Question: I am implementing a Shopping Cart Android application and am showing a custom view on the ActionBar which depicts the cart with no of items in it. This is shown on the action bar while browsing the products and while viewing each product (shown in another activity). From the view product activity the user can click . The click will update the custom view by incrementing the number by 1.
The custom view is this :
But now when the user presses back button it goes to the previous activity, and the custom view on the action bar is showing the old view, where the number of items are less. How do I update the custom view of action bar on back button press
My custom view is this :
'''
<?xml version="1.0" encoding="utf-8"?>
<RelativeLayout xmlns:android="http://schemas.android.com/apk/res/android"
android:id="@+id/actionbar_cart_layout"
android:layout_width="70dp"
android:layout_height="wrap_content" >
<ImageView
android:id="@+id/actionbar_cart_image"
android:layout_width="wrap_content"
android:layout_height="wrap_content"
android:layout_gravity="right|center_vertical"
android:src="@drawable/ic_actionbar_cart"
android:layout_alignParentRight="true"/>
<TextView
android:id="@+id/actionbar_cart_qty"
android:layout_width="fill_parent"
android:layout_height="wrap_content"
android:layout_gravity="right|center"
android:layout_marginLeft="19dp"
android:layout_marginTop="12dp"
android:layout_alignLeft="@+id/actionbar_cart_image"
android:text="0"
android:textColor="#000000"
android:textSize="14sp"
android:textStyle="bold" />
</RelativeLayout>
'''
I am handling the addition of it like this
'''
LayoutInflater inflator = (LayoutInflater) this.getSystemService(Context.LAYOUT_INFLATER_SERVICE);
view = inflator.inflate(R.layout.menuitem_cart, null);
getSupportActionBar().setCustomView(view);
'''
On click of add to cart I am updating the view like this
'''
TextView cartQry = (TextView) view.findViewById(R.id.actionbar_cart_qty);
int count = ShoppingCart.getInstance().getTotalItems();
cartQry.setText(Integer.toString(count));
'''
I am using ActionBar Sherlock with min API version at 11
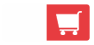
Answer: As per the comment above - overrode onResume() Method in Fragment Activity
'''
@Override
protected void onResume() {
TextView cartQry = (TextView) view.findViewById(R.id.actionbar_cart_qty);
int count = ShoppingCart.getInstance().getTotalItems();
cartQry.setText(Integer.toString(count));
super.onResume();
}
'''